Question: I finished my plotly scatterplot and I'm trying to save it to be able to present it in a presentation, for instance power point (tho it could be pdf format as well). If I save it, it is saved in png format, as a picture, and it loses the interactivity, which is the fundamental part of the graph. How can I save it with the interactive condition?

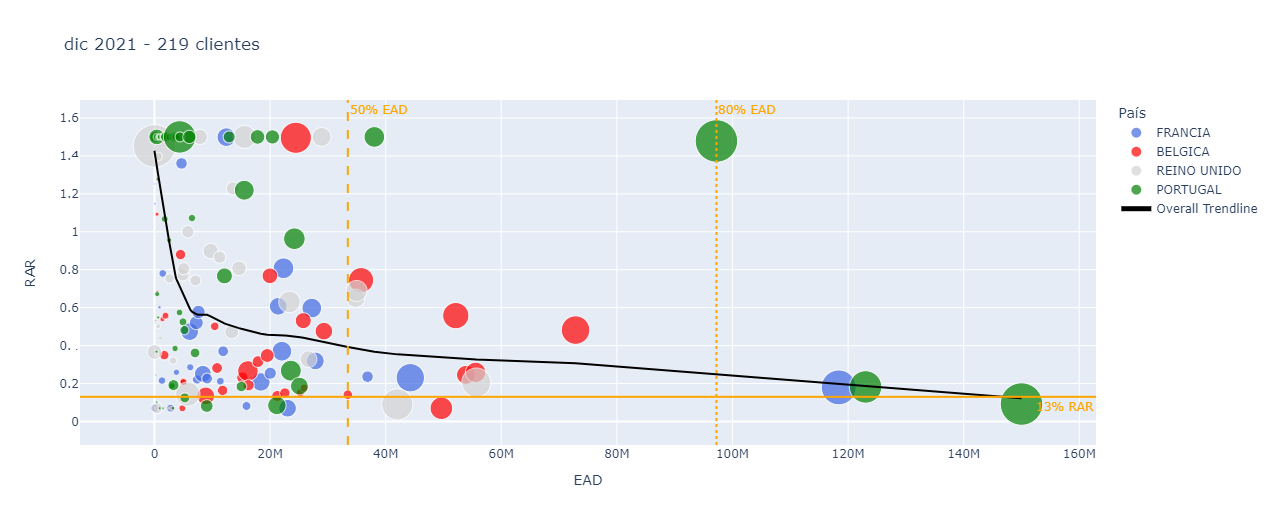
Answer: Of course is not possible to export an interactive PNG, but you can export the graph in html using 'fig.write_html'.
As an example:
'''
import plotly.express as px
fig =px.scatter(x=range(20), y=range(20))
fig.write_html("file.html")
'''
This will create a file in the same folder of your code called "file.html".
If you open this file with a browser, it will result in:
<URL>
You can open this file as any other HTML file, and you can interact with the graph (than you can integrate it wherever you want).
Here you can find the documentation: <URL> where you can find the alternative with Dash too.